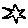
Label: star